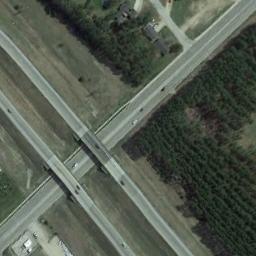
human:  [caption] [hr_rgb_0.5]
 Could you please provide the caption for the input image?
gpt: The cross-line overpass is over the road and a grove of trees is next to the overpass .

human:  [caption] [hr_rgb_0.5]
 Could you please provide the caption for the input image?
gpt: There is an overpass and two black cars .

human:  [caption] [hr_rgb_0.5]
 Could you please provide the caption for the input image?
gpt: Many trees are beside the overpass .

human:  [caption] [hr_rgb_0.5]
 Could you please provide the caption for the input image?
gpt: The overpass is next to the bare land and some trees .

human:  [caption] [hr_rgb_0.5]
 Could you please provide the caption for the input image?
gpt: There are many green trees beside the overpass .